Field crop: maize
Growth stage: 2
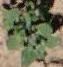
Species: chenopodium